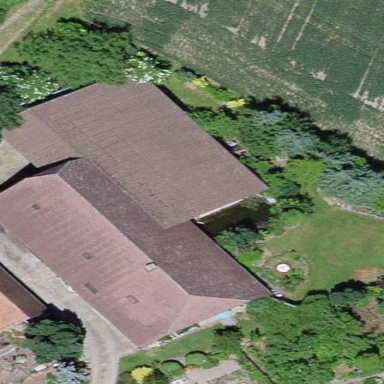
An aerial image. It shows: Farm building.